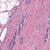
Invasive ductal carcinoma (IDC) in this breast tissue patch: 0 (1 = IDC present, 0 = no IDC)